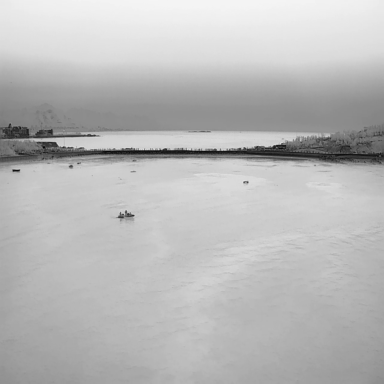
There are two canoes in the infrared image.